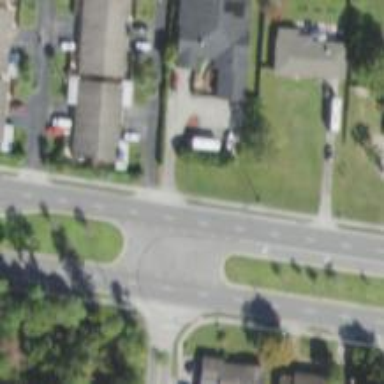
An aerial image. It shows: Residential road.